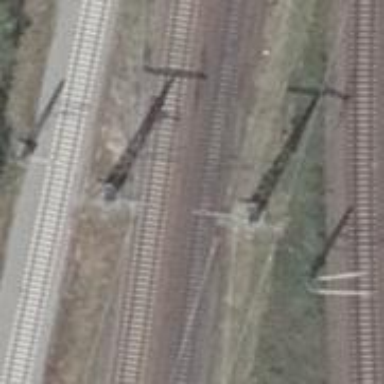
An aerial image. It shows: Power pole.